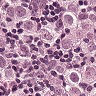
Metastatic tissue present: yes